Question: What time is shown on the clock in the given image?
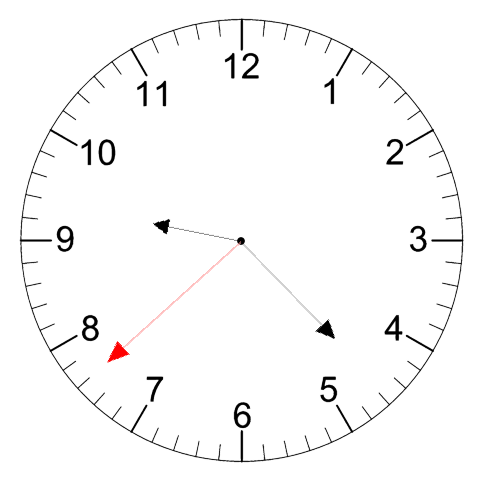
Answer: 09:22:38